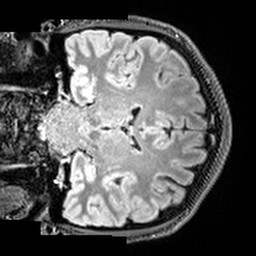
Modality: T2w
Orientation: coronal
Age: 25
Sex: male
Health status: healthy
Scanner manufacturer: siemens
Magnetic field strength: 3 T
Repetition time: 5 s
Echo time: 0.397 s